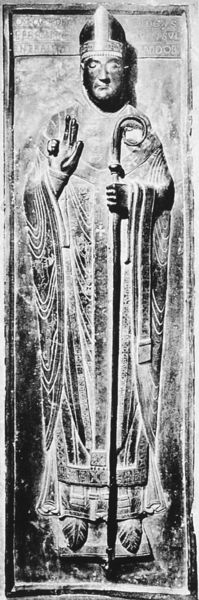
Titel: Grabmal für Friedrich von Wettin
Standort: Magdeburg, Dom (EU - D - Sachsen-Anhalt)
Schlagwörter: gott, hand, mann, finger, mund, nase, mütze, augen, falten, gesicht, stein, kirche, gewand, mantel, skulptur, relief, füße, schrift, stab, bischof, tafel, gestühl, faltenwurf, kreuz, rechteck, kupfer, beten, gestus, segen, segnen, heiliger, mitra, tiara, hirtenstab, gedenkstein, epitaph, segensgestus, grabstein, bischofsstab, grabplatte, nikolaus, pallium, kasel, bischhoff, bischoftsstab, #bronze